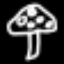
Label: mushroom